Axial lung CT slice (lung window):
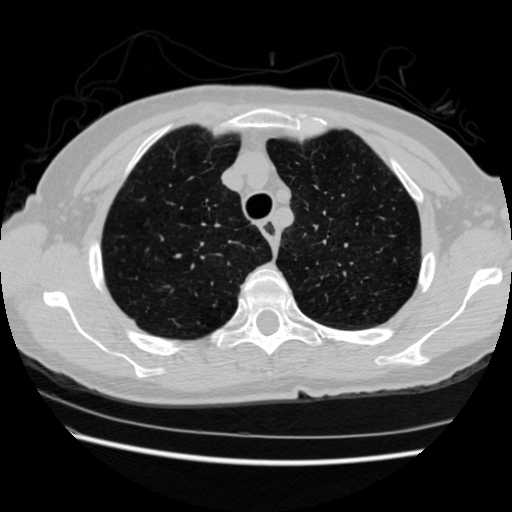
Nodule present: no